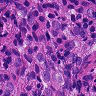
Metastatic tissue present: yes